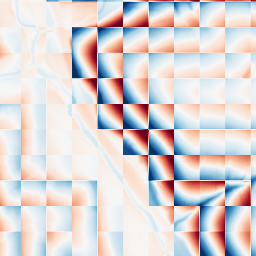
Category: wavelet
Decomposition family: wavelet_biorthogonal
Decomposition parameters: wavelet: bior1.3
level: 5
Upsampling method: sinc_hamming
Upsampling parameters: scale: 2
kernel_size: 4
Upsampling scale: 2